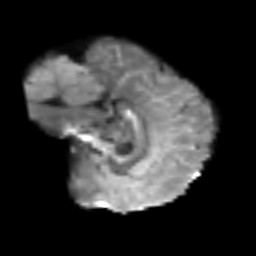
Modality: T2w
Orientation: sagittal
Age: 39
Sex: female
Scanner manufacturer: siemens
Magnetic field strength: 3 T
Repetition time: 6.1 s
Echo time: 0.101 s